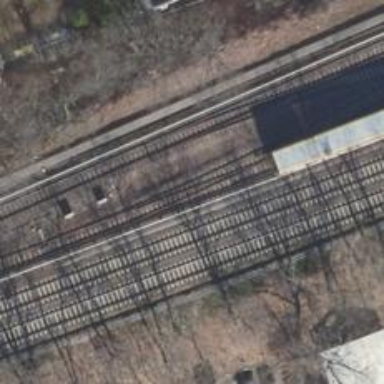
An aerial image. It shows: Light rail electrified railway.